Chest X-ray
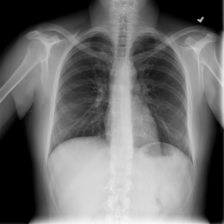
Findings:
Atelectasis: negative
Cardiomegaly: negative
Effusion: negative
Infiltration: negative
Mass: negative
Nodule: negative
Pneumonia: negative
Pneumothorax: negative
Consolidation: negative
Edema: negative
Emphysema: negative
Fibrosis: negative
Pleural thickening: negative
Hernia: negative